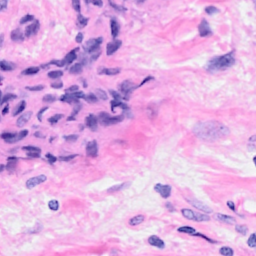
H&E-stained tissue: Breast